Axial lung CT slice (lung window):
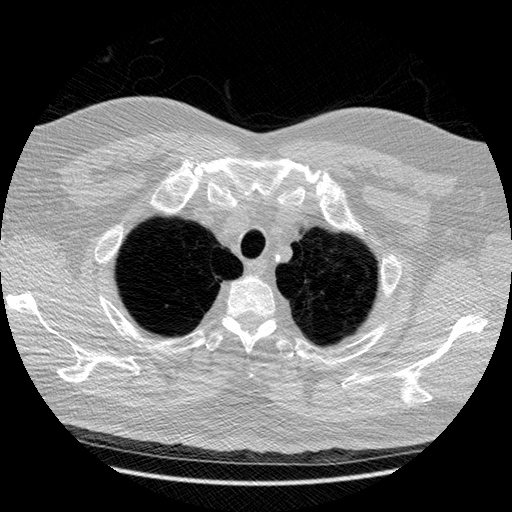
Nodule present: no